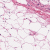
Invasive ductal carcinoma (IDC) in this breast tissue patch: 0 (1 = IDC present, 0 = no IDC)